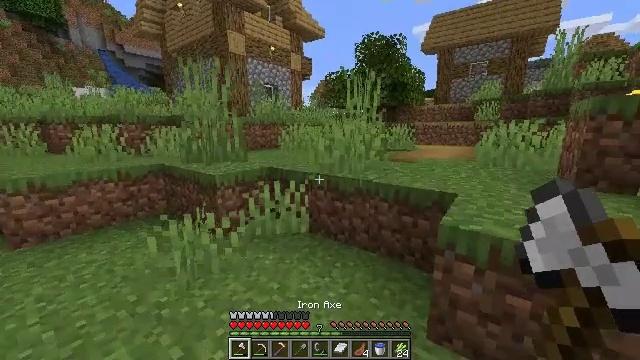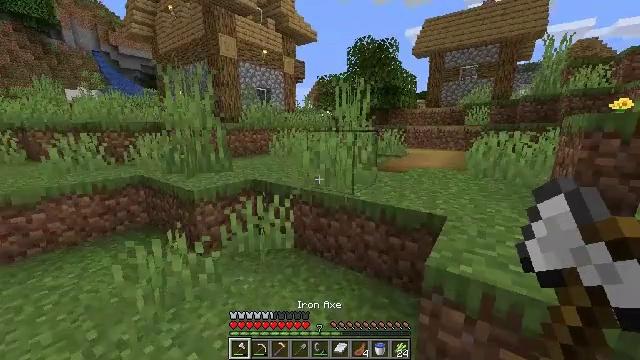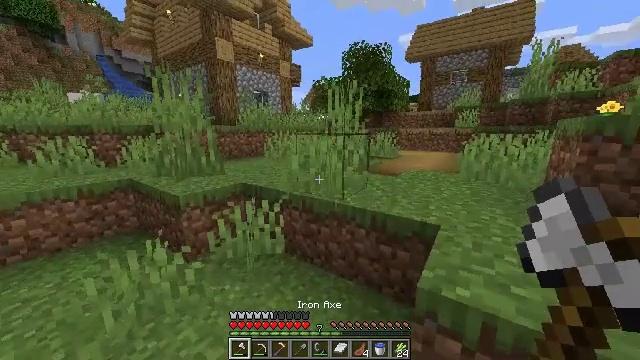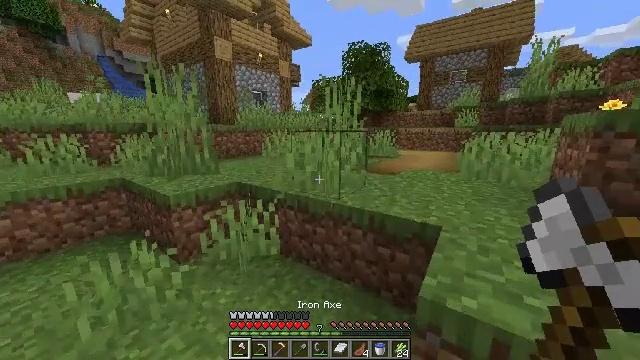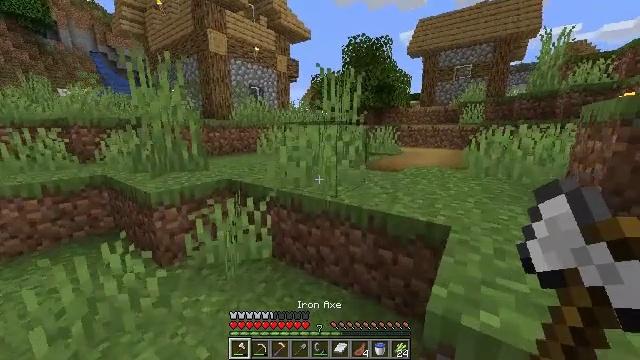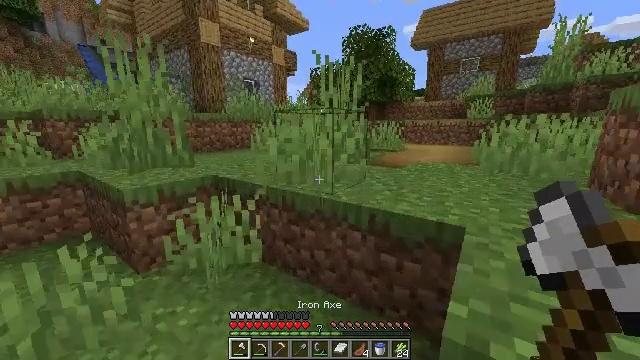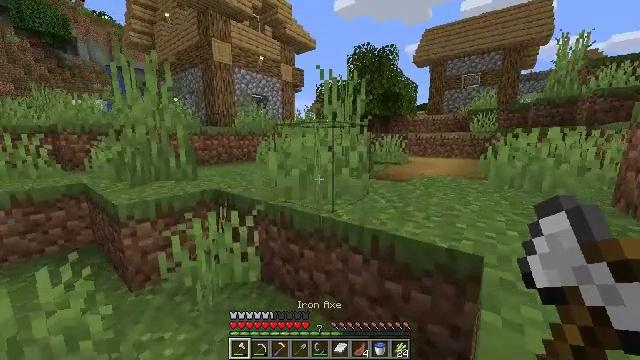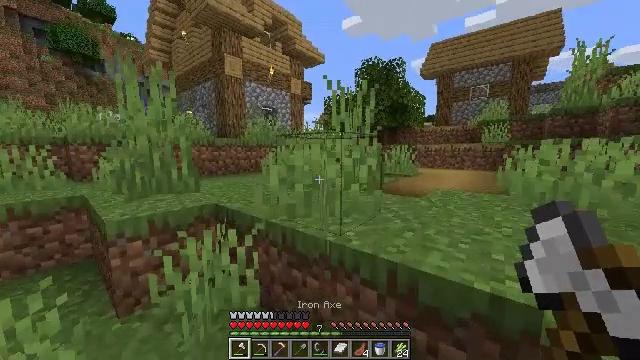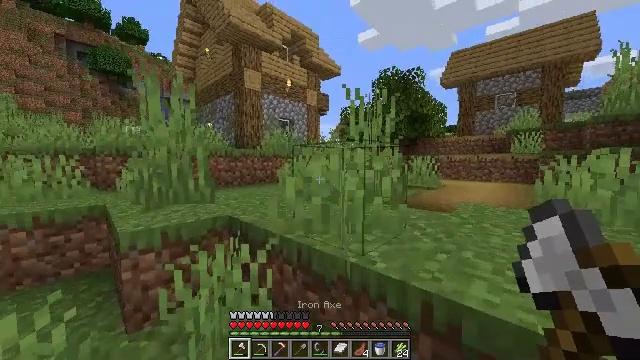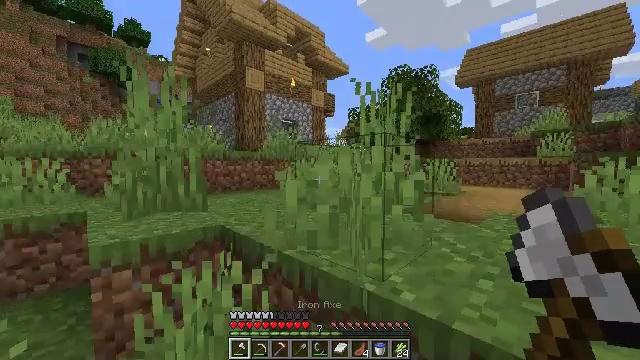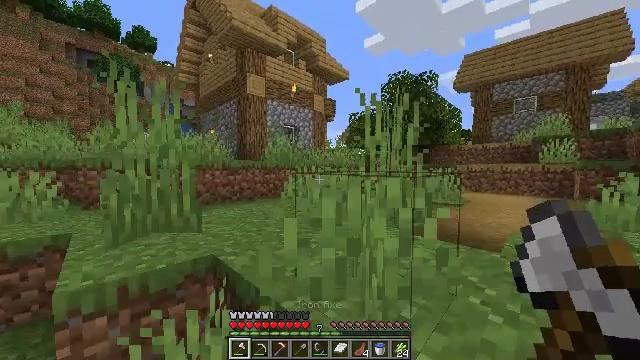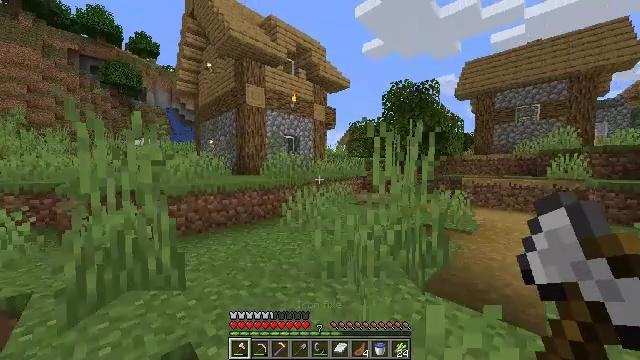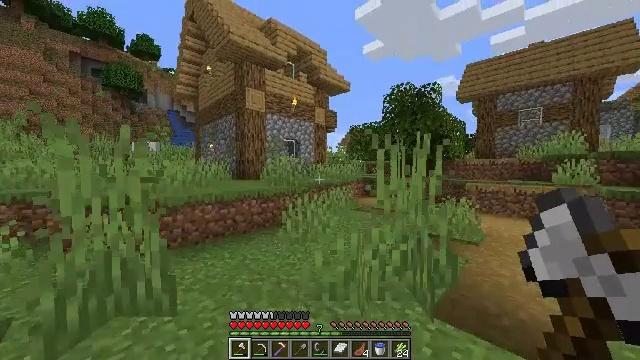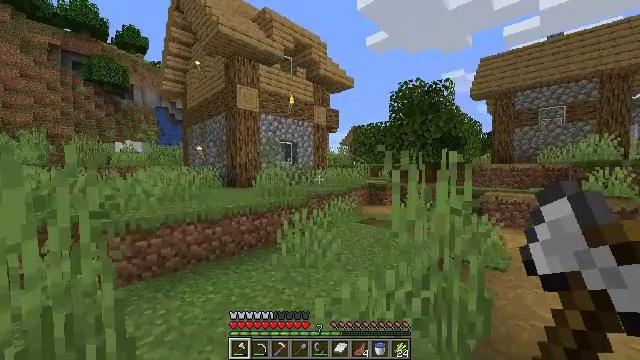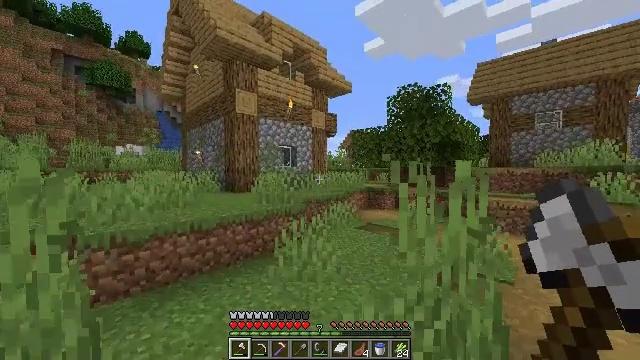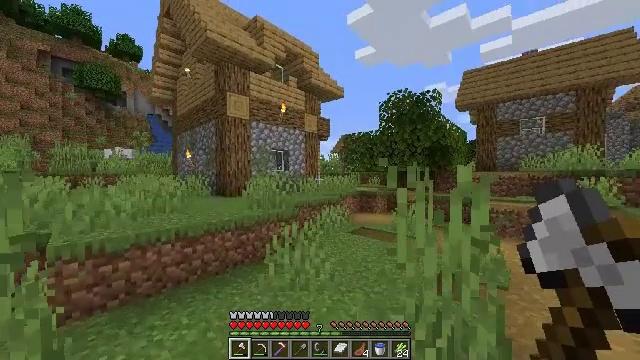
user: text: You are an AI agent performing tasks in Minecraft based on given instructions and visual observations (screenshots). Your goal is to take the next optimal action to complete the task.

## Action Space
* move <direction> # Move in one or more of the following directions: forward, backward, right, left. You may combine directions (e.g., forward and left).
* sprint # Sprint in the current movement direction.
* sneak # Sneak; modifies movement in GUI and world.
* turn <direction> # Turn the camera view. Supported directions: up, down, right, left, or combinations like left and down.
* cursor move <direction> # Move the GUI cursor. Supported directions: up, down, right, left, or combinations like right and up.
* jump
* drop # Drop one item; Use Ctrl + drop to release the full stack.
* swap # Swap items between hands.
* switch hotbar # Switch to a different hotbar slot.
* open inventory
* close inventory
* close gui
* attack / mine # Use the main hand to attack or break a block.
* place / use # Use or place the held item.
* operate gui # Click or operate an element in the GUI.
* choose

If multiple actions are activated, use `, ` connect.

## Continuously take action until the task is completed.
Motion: motion action
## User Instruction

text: Attack the bookshelf to recycle it.
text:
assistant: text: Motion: move forward, sprint, turn right, jump
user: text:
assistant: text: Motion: move forward, sprint, jump
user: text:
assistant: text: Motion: move forward, sprint, jump
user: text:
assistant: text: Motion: move forward, sprint, jump
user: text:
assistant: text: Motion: move forward, sprint, jump
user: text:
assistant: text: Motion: move forward, sprint, turn left and up, jump
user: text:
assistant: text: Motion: move forward, sprint, turn left and up
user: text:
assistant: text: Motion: move forward, sprint, turn left and up
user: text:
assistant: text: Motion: move forward, sprint, turn left and up
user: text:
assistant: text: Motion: move forward, sprint, jump
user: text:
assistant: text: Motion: move forward, sprint, jump
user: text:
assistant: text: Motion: move forward, sprint, jump
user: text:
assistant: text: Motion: move forward, sprint, jump
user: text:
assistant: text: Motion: move forward, sprint, jump
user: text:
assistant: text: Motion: move forward, sprint, turn right, jump
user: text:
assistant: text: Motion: move forward, sprint, turn right, jump
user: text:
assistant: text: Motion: move forward, sprint, turn right, jump
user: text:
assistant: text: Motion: move forward, sprint, jump
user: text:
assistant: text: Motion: move forward, sprint, jump
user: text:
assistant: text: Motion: move forward, sprint, jump
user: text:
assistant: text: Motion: move forward, sprint
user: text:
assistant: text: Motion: move forward, sprint, turn left
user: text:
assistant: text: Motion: move forward, sprint, turn left
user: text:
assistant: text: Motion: move forward, sprint, turn left
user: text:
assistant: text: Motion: move forward, sprint, turn left
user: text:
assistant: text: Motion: move forward, sprint, turn left
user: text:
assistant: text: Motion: move forward, sprint, turn left
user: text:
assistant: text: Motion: move forward, sprint, turn left
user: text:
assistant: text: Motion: move forward, sprint
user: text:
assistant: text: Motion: move forward, sprint, turn left